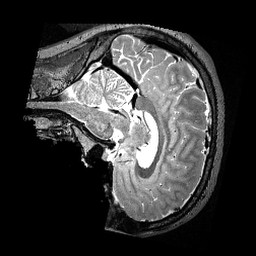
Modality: T2w
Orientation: sagittal
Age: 26
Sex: male
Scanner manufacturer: siemens
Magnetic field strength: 3 T
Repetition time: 3.2 s
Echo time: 0.479 s